Question: i have the following code to create a custom . but in the output it shows many rows which doesn't contain any values. i would like to display just two rows and 1 columns. is there any solution for this, else Javafx produces this by default. Is there any alternate way to create a table. May be using a
'''
private TableView<Person> table = new TableView<Person>();
private final ObservableList<Person> data =
FXCollections.observableArrayList(
new Person("Jacob"),
new Person("Isabella")
);
public static void main(String[] args) {
launch(args);
}
@Override
public void start(Stage stage) {
Scene scene = new Scene(new Group());
stage.setTitle("Table View Sample");
stage.setWidth(450);
stage.setHeight(500);
final Label label = new Label("Address Book");
label.setFont(new Font("Arial", 20));
table.setEditable(true);
TableColumn firstNameCol = new TableColumn("First Name");
firstNameCol.setMinWidth(100);
firstNameCol.setCellValueFactory(
new PropertyValueFactory<Person, String>("firstName"));
table.setItems(data);
table.getColumns().addAll(firstNameCol);
final VBox vbox = new VBox();
vbox.setSpacing(5);
vbox.setPadding(new Insets(10, 0, 0, 10));
vbox.getChildren().addAll(label, table);
((Group) scene.getRoot()).getChildren().addAll(vbox);
stage.setScene(scene);
stage.show();
}
public static class Person {
private final SimpleStringProperty firstName;
private Person(String fName) {
this.firstName = new SimpleStringProperty(fName);
}
public String getFirstName() {
return firstName.get();
}
public void setFirstName(String fName) {
firstName.set(fName);
}
}
'''

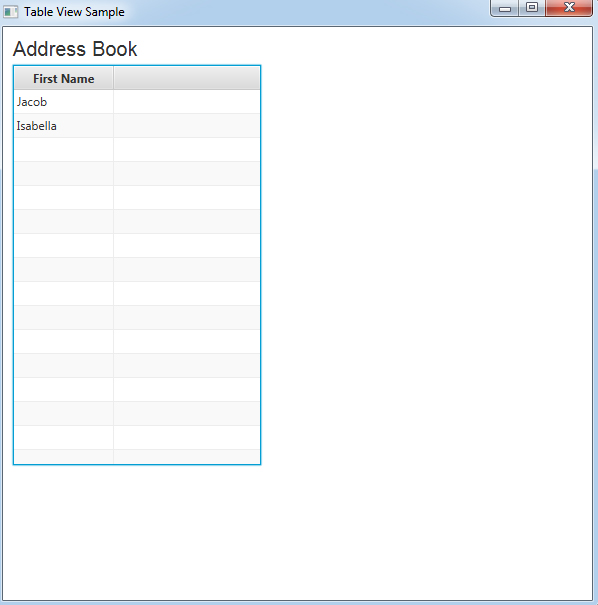
Answer: You can set that the columns take as much space as possible by:
'''
myTable.setColumnResizePolicy(TableView.CONSTRAINED_RESIZE_POLICY);
'''
I don't know if there is an easy way to set height of the table according to the amount of rows, but you could set the maxHeight of the table accoring to the amount of rows multiplied by the rowHeight:
'''
myTable.setMaxHeight(countOfRows * rowHeight + headerHeight);
'''
And a more flexible way would be to use JavaFX binding, so when you add or delete a row the height of the table changes.